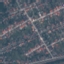
Label: Residential